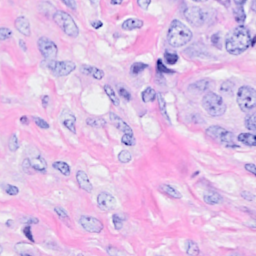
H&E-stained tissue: Breast